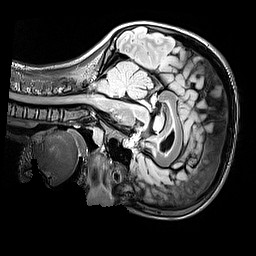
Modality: FLAIR
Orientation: sagittal
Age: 12
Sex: male
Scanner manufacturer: siemens
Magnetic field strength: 3 T
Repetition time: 5 s
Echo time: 0.388 s